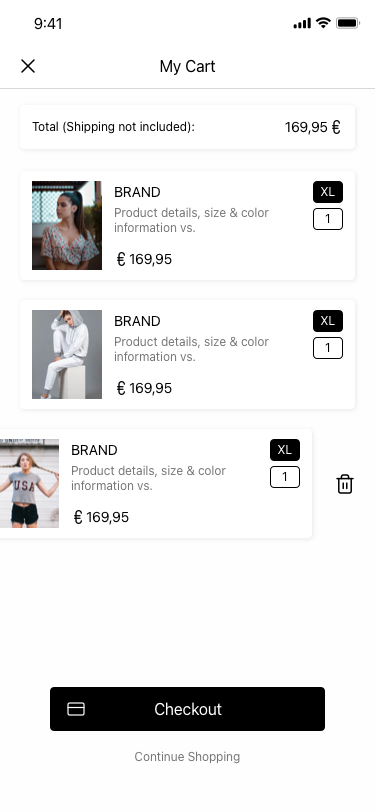
Text in this UI design:
Continue Shopping